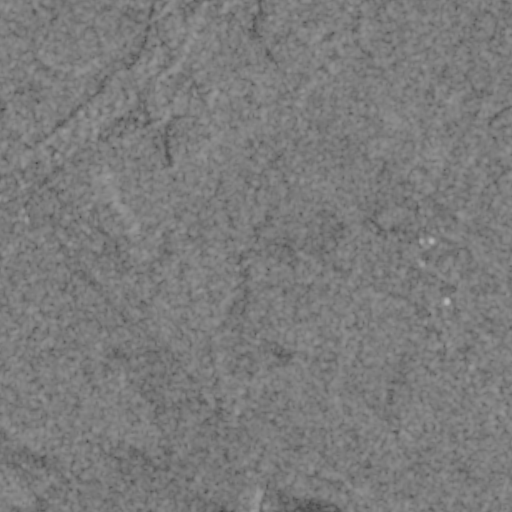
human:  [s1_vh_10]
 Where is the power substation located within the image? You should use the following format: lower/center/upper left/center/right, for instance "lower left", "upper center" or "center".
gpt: The power substation is located in the center left of the image.
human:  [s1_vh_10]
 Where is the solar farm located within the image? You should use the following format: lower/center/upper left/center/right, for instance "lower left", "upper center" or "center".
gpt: The solar farm is located in the upper left of the image.
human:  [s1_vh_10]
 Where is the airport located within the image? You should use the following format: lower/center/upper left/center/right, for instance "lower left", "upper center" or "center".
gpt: There is no airport in the image.

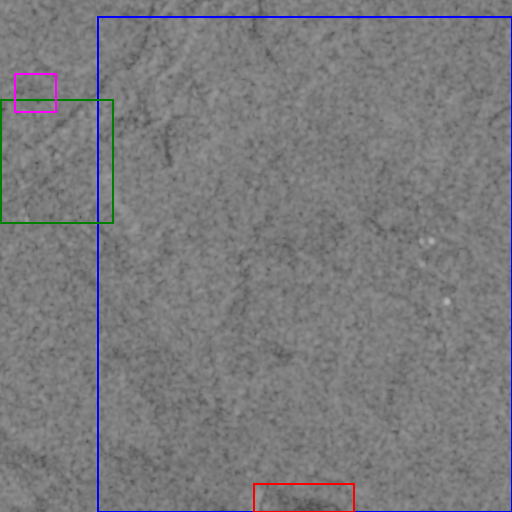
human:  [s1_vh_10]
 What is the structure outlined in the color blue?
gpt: The structure outlined in blue is a crop field.
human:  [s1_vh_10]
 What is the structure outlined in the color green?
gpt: The structure outlined in green is a park.
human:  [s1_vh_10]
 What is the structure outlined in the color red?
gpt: The structure outlined in red is a quarry.
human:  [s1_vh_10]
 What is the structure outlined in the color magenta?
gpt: The structure outlined in magenta is a solar farm.
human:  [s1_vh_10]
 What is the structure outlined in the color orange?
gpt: There is no orange outline.